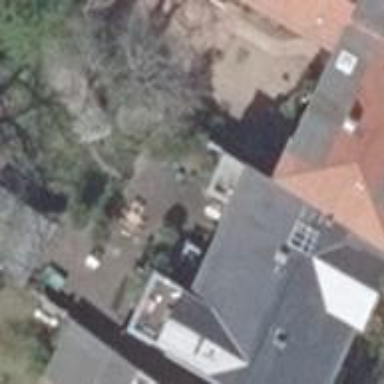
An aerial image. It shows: Antique white historic detached building with gabled black roof.